Question: I'm using the <URL>, it returns more Ticks than 'MAX_TICKS':
'''
#include <stdio.h>
#include <stdlib.h>
#include <time.h>
#include <math.h>
#define MARGIN " "
#define MARGIN_LEN 10
#define MAX_TICKS 10
#define NVALUES 10
#define WIDTH 70
static double nice(double range, int round)
{
double exponent;
double fraction;
double nicefrac;
exponent = floor(log10(range));
fraction = range / pow(10, exponent);
if (round) {
if (fraction < 1.5)
nicefrac = 1.0;
else
if (fraction < 3.0)
nicefrac = 2.0;
else
if (fraction < 7.0)
nicefrac = 5.0;
else
nicefrac = 10.0;
} else {
if (fraction <= 1.0)
nicefrac = 1.0;
else
if (fraction <= 2.0)
nicefrac = 2.0;
else
if (fraction <= 5.0)
nicefrac = 5.0;
else
nicefrac = 10.0;
}
return nicefrac * pow(10, exponent);
}
static double calc(double range, int ticks)
{
double tick;
range = nice(fabs(range), 0);
tick = nice(range / (ticks - 1), 1);
return tick;
}
int main(void)
{
double value[NVALUES], min, max, tick, sum;
int ticks, width, wtick, wzero, wcurr;
int i, j;
srand(time(NULL));
for (i = 0; i < NVALUES; i++) {
value[i] = (rand() % 100000) / 100.0 - 250.0;
}
min = max = value[0];
for (i = 0; i < NVALUES; i++) {
if (value[i] < min) min = value[i];
if (value[i] > max) max = value[i];
}
printf("MIN = %.2f | MAX = %.2f
", min, max);
if (min > 0.0) min = 0.0;
if (max < 0.0) max = 0.0;
tick = calc(max - min, MAX_TICKS);
min = floor(min / tick) * tick;
max = ceil(max / tick) * tick;
ticks = (int)((max - min) / tick);
width = (int)(floor(WIDTH / ticks) * ticks);
wtick = (int)(width / ticks);
wzero = (int)ceil(((0.0 - min) / (max - min)) * width);
printf("MIN = %.2f | MAX = %.2f | TICK = %.2f | TICKS = %d
", min, max, tick, ticks);
printf("
" MARGIN);
sum = min;
for (i = 0; i <= ticks; i++) {
printf("%-*.*f", wtick, tick == (int)tick ? 0 : 2, sum);
sum += tick;
}
printf("
" MARGIN);
for (i = 0; i <= ticks; i++) {
printf("%-*s", wtick, "|");
}
printf("
");
for (i = 0; i < NVALUES; i++) {
printf("%*.2f ", MARGIN_LEN - 1, value[i]);
wcurr = (int)round(((value[i] - min) / (max - min)) * width);
if (value[i] < 0.0) {
for (j = 0; j < wzero; j++)
printf("%c", j < wcurr ? ' ' : '*');
} else {
for (j = 0; j < wcurr; j++)
printf("%c", j < wzero ? ' ' : '*');
}
printf("
");
}
return 0;
}
'''
In this example 'MAX_TICKS = 10' but I get '11' ticks:
'''
MIN = -206.13 | MAX = 729.02
MIN = -300.00 | MAX = 800.00 | TICK = 100.00 | TICKS = 11
-300 -200 -100 0 100 200 300 400 500 600 700 800
| | | | | | | | | | | |
729.02 ********************************************
701.07 ******************************************
-84.62 *****
462.44 ****************************
387.91 ***********************
683.73 *****************************************
631.30 **************************************
146.09 *********
663.66 ****************************************
-206.13 ************
'''
The desired output when 'MAX_TICKS' = '10' ('7' ticks):

How to adjust the algorithm in order to get '<= MAX_TICKS'?
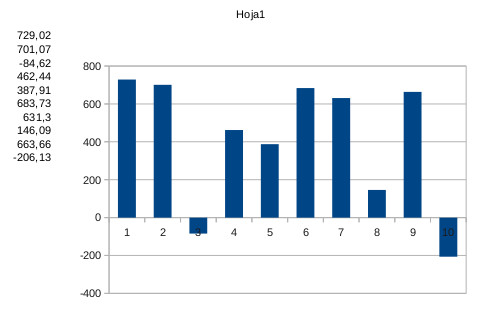
Answer: For 'min' and 'max' specific values -206.13 and 729.02 range is calculated to be 1000.00 and tick to be 100.00. But after that 'min' and 'max' are set to -300 and 800 which expands range to 1100.00. And you got 11 insted of 10 ticks. Solution will be to calculate 'tick' again when 'min' and 'max' are set:
'''
...
if (min > 0.0) min = 0.0;
if (max < 0.0) max = 0.0;
tick = calc(max - min, MAX_TICKS);
min = floor(min / tick) * tick;
max = ceil(max / tick) * tick;
if ( ((max - min) / tick) > MAX_TICKS) {
tick = calc(max - min, MAX_TICKS);
min = floor(min / tick) * tick;
max = ceil(max / tick) * tick;
}
ticks = (int)((max - min) / tick);
...
'''